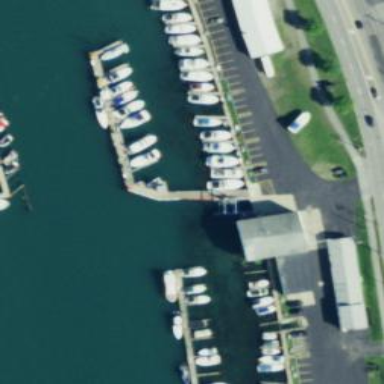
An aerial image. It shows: Man-made pier.